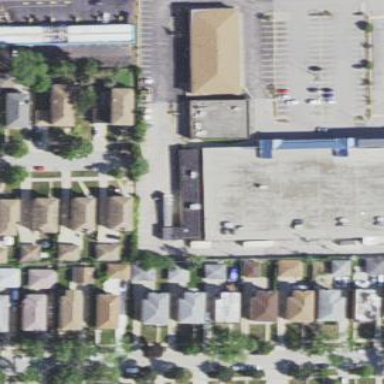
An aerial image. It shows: Retail building that houses department store.